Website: walmart
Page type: address-validator
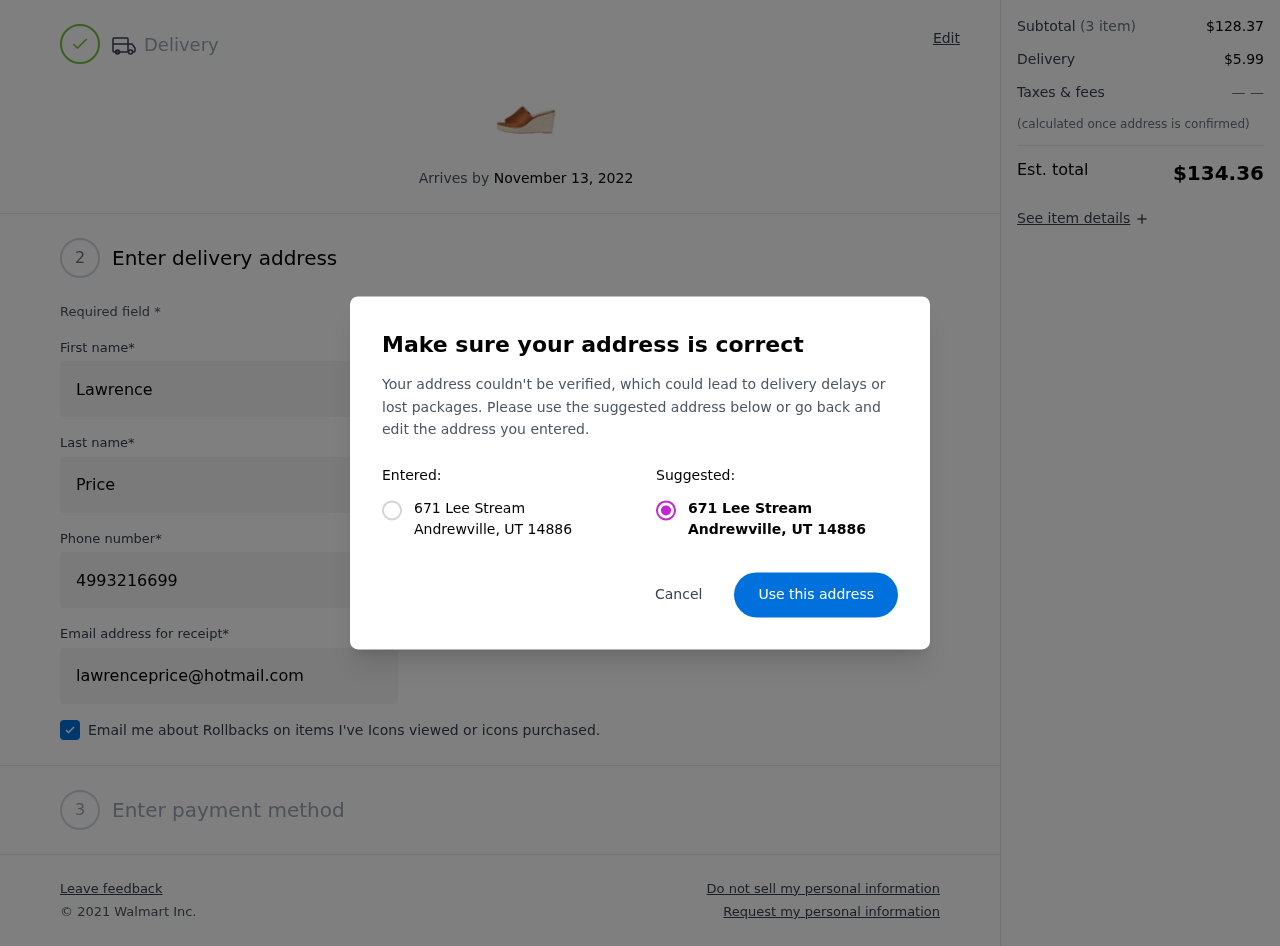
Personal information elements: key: PII_CITY
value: Andrewville
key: PII_POSTCODE
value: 14886
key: PII_STATE_ABBR
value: UT
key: PII_STREET
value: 671 Lee Stream
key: PII_FIRSTNAME
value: Lawrence
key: PII_LASTNAME
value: Price
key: PII_STREET2
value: Suite 366
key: PII_PHONE
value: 4993216699
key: PII_EMAIL
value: lawrenceprice@hotmail.com
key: PII_POSTCODE_FULL
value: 14886
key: PII_POSTCODE_NUMERIC
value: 14886
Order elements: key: ORDER_DELIVERY_DATE
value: November 13, 2022
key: ORDER_SUBTOTAL
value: $128.37
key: ORDER_SHIPPING_COST
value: $5.99
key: ORDER_TOTAL
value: $134.36